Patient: sex M, age 49
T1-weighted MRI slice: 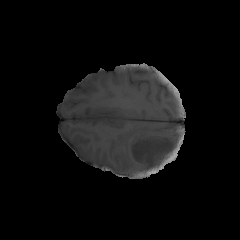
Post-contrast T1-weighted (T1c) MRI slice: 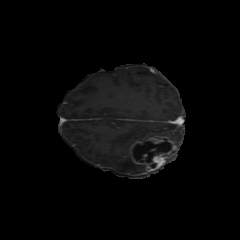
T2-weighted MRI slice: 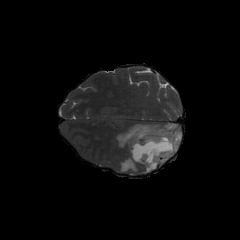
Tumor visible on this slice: yes
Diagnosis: Astrocytoma, IDH-mutant
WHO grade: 4